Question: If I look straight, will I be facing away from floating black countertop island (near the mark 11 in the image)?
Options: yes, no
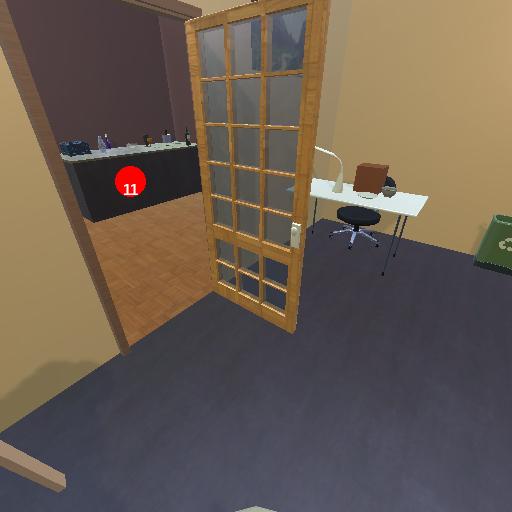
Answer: yes